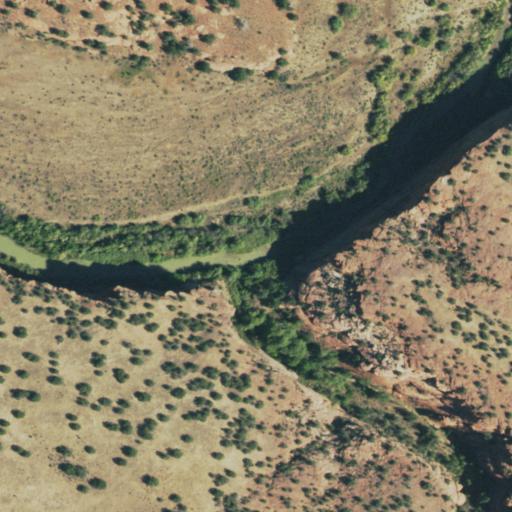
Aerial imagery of valley in Colorado named Lost Canyon containing shrub, evergreen forest, grassland, and open water